Question: I'm wondering what is the best way to render a polygon to WPF-compatable BitmapSource using DirectX (preferably SharpDX)?
I have to render tens of thousands of polygons like this offscreen to BitmapSource then include in a WPF applicatoin and need the fastest possible way to do it. The rendering must be performed off-screen for later showing in a WPF Image OR exporting to file.

(not actual size. Polygon size ranges from 16x16 to 24x24 pixels)
Any suggestions welcome!
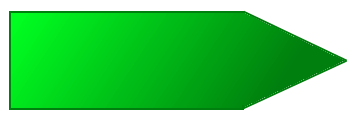
Answer: WPF has its own ability to render shapes and does so using DirectX as DirectX is the underlying technology behind WPF. Here is a link to some some sample code for using SharpDX in WPF.
<URL>